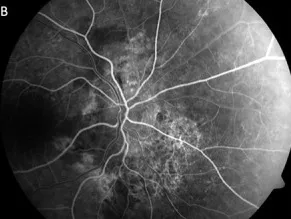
Delayed choroidal filling and delayed arteriovenous transit time in the left eye.
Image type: ophthalmic_imaging (ophthalmic_angiography)